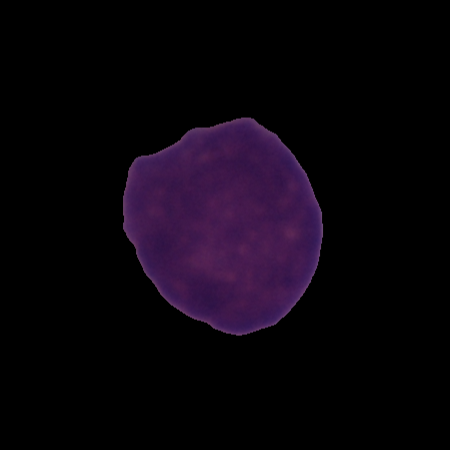
Label: cancer